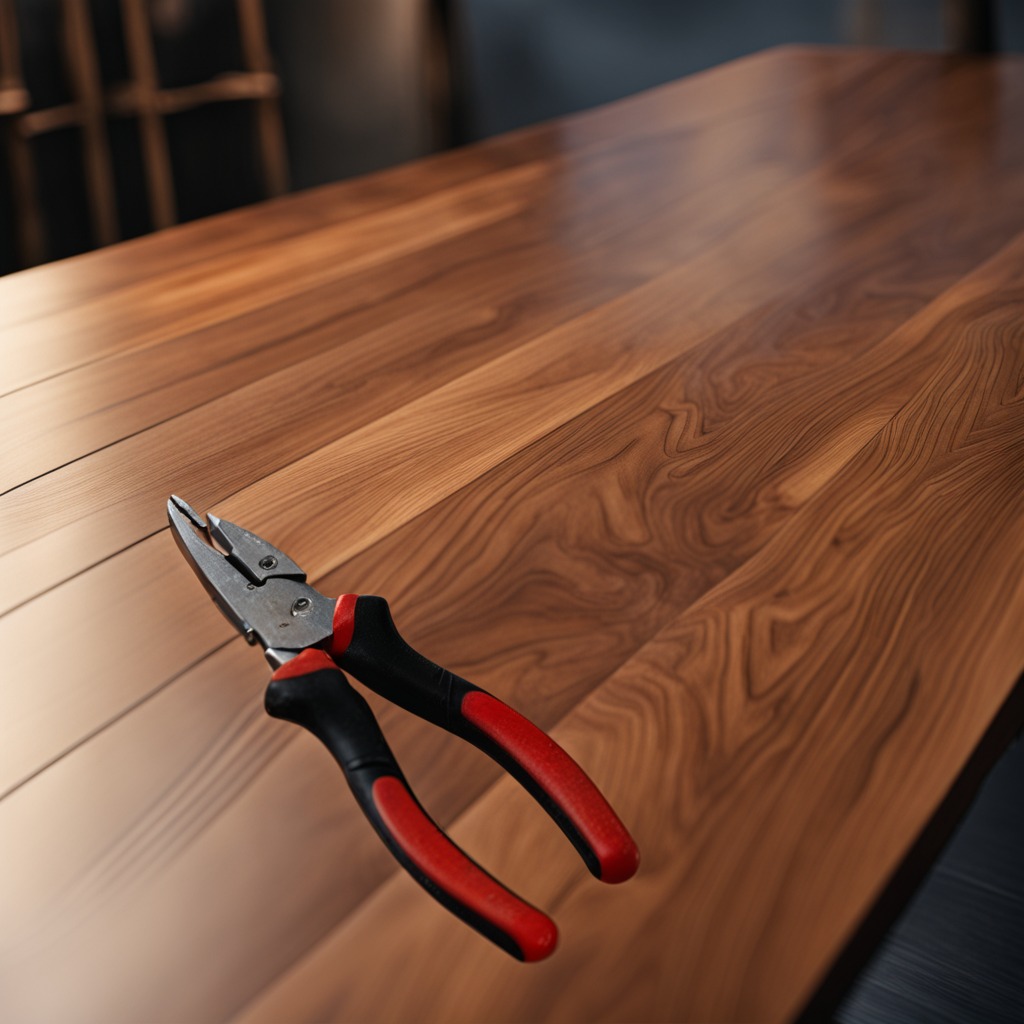
A plier is lying on the wooden table in a carpentry studio.